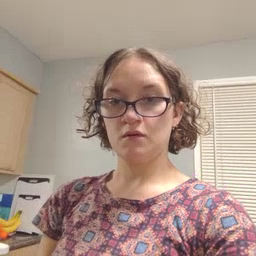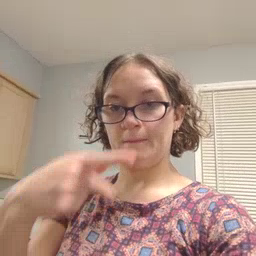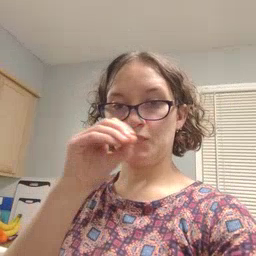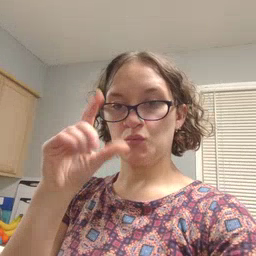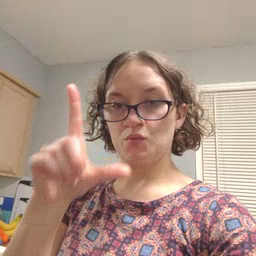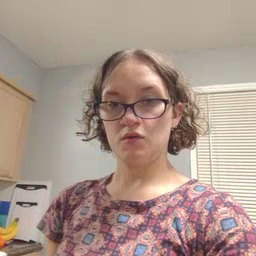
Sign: pool